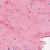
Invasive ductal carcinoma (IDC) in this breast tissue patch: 0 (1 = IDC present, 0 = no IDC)